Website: lowes
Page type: billing-address
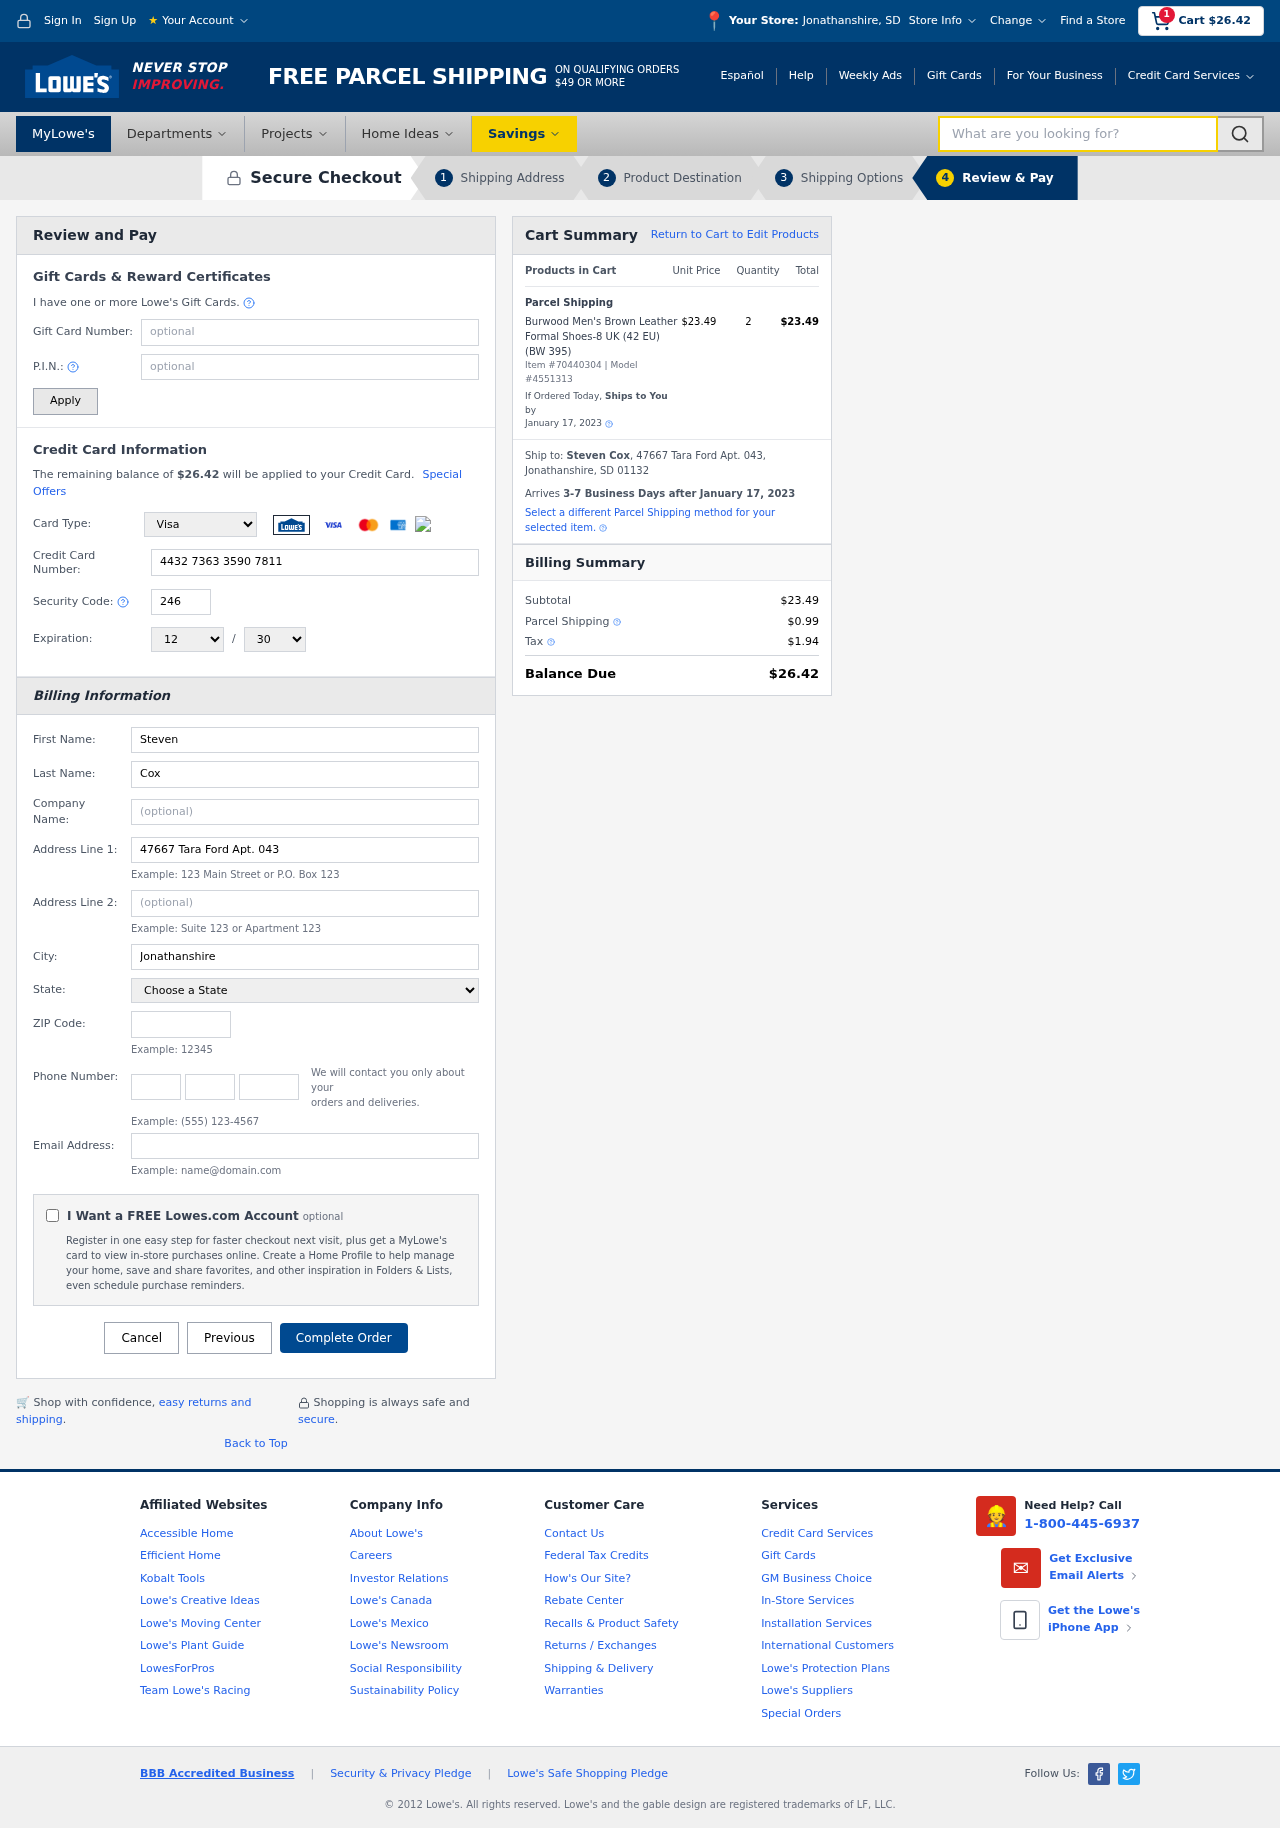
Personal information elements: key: PII_CARD_CVV
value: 246
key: PII_CARD_EXPIRY_MONTH
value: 12
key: PII_CARD_EXPIRY_YEAR
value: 30
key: PII_CARD_NUMBER
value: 4432 7363 3590 7811
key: PII_CARD_TYPE
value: Visa
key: PII_CITY
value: Jonathanshire
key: PII_CITY_STATE
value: Jonathanshire, SD
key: PII_EMAIL
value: scox@hotmail.com
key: PII_FIRSTNAME
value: Steven
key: PII_FULLNAME
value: Steven Cox
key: PII_LASTNAME
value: Cox
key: PII_PHONE_AREA
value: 629
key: PII_PHONE_PREFIX
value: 811
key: PII_PHONE_SUFFIX
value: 2594
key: PII_POSTCODE
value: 01132
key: PII_STATE
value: South Dakota
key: PII_STREET
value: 47667 Tara Ford Apt. 043
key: PII_CITY_STATE_ZIP
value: Jonathanshire, SD 01132
Product elements: key: PRODUCT1_NAME
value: Burwood Men's Brown Leather Formal Shoes-8 UK (42 EU) (BW 395)
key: PRODUCT1_PRICE
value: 23.49
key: PRODUCT1_QUANTITY
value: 2
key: PRODUCT_ITEM_NUMBER
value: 70440304
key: PRODUCT_MODEL_NUMBER
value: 4551313
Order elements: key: ORDER_SUBTOTAL
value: $26.42
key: ORDER_TOTAL
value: $26.42
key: ORDER_SHIPPING_DATE
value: January 17, 2023
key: ORDER_SUBTOTAL
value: $23.49
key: ORDER_DELIVERY_DATE
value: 3-7 Business Days after January 17, 2023
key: ORDER_SHIPPING_DATE2
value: January 17, 2023
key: ORDER_SUBTOTAL2
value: $23.49
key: ORDER_SHIPPING_COST
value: $0.99
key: ORDER_TAX
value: $1.94
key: ORDER_TOTAL2
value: $26.42
Search elements: key: HEADER_SEARCH
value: What are you looking for?